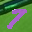
Label: 7